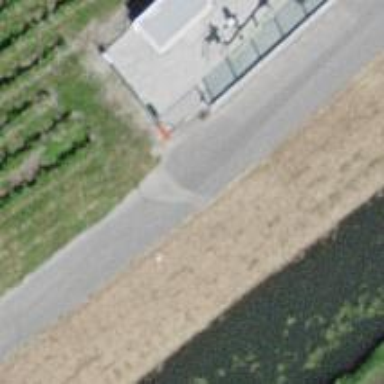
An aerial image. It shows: View of pole with roofed pipeline marker.